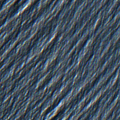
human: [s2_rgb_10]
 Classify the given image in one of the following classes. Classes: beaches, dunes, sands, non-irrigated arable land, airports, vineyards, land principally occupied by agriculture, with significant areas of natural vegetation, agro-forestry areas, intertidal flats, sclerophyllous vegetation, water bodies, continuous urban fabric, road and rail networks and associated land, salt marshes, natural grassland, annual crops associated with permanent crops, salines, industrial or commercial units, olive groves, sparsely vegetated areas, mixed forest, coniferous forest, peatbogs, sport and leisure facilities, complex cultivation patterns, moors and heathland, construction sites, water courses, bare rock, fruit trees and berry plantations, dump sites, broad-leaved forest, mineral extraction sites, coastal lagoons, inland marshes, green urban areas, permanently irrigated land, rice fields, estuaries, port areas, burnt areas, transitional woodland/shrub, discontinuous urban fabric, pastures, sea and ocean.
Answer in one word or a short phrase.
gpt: continuous urban fabric